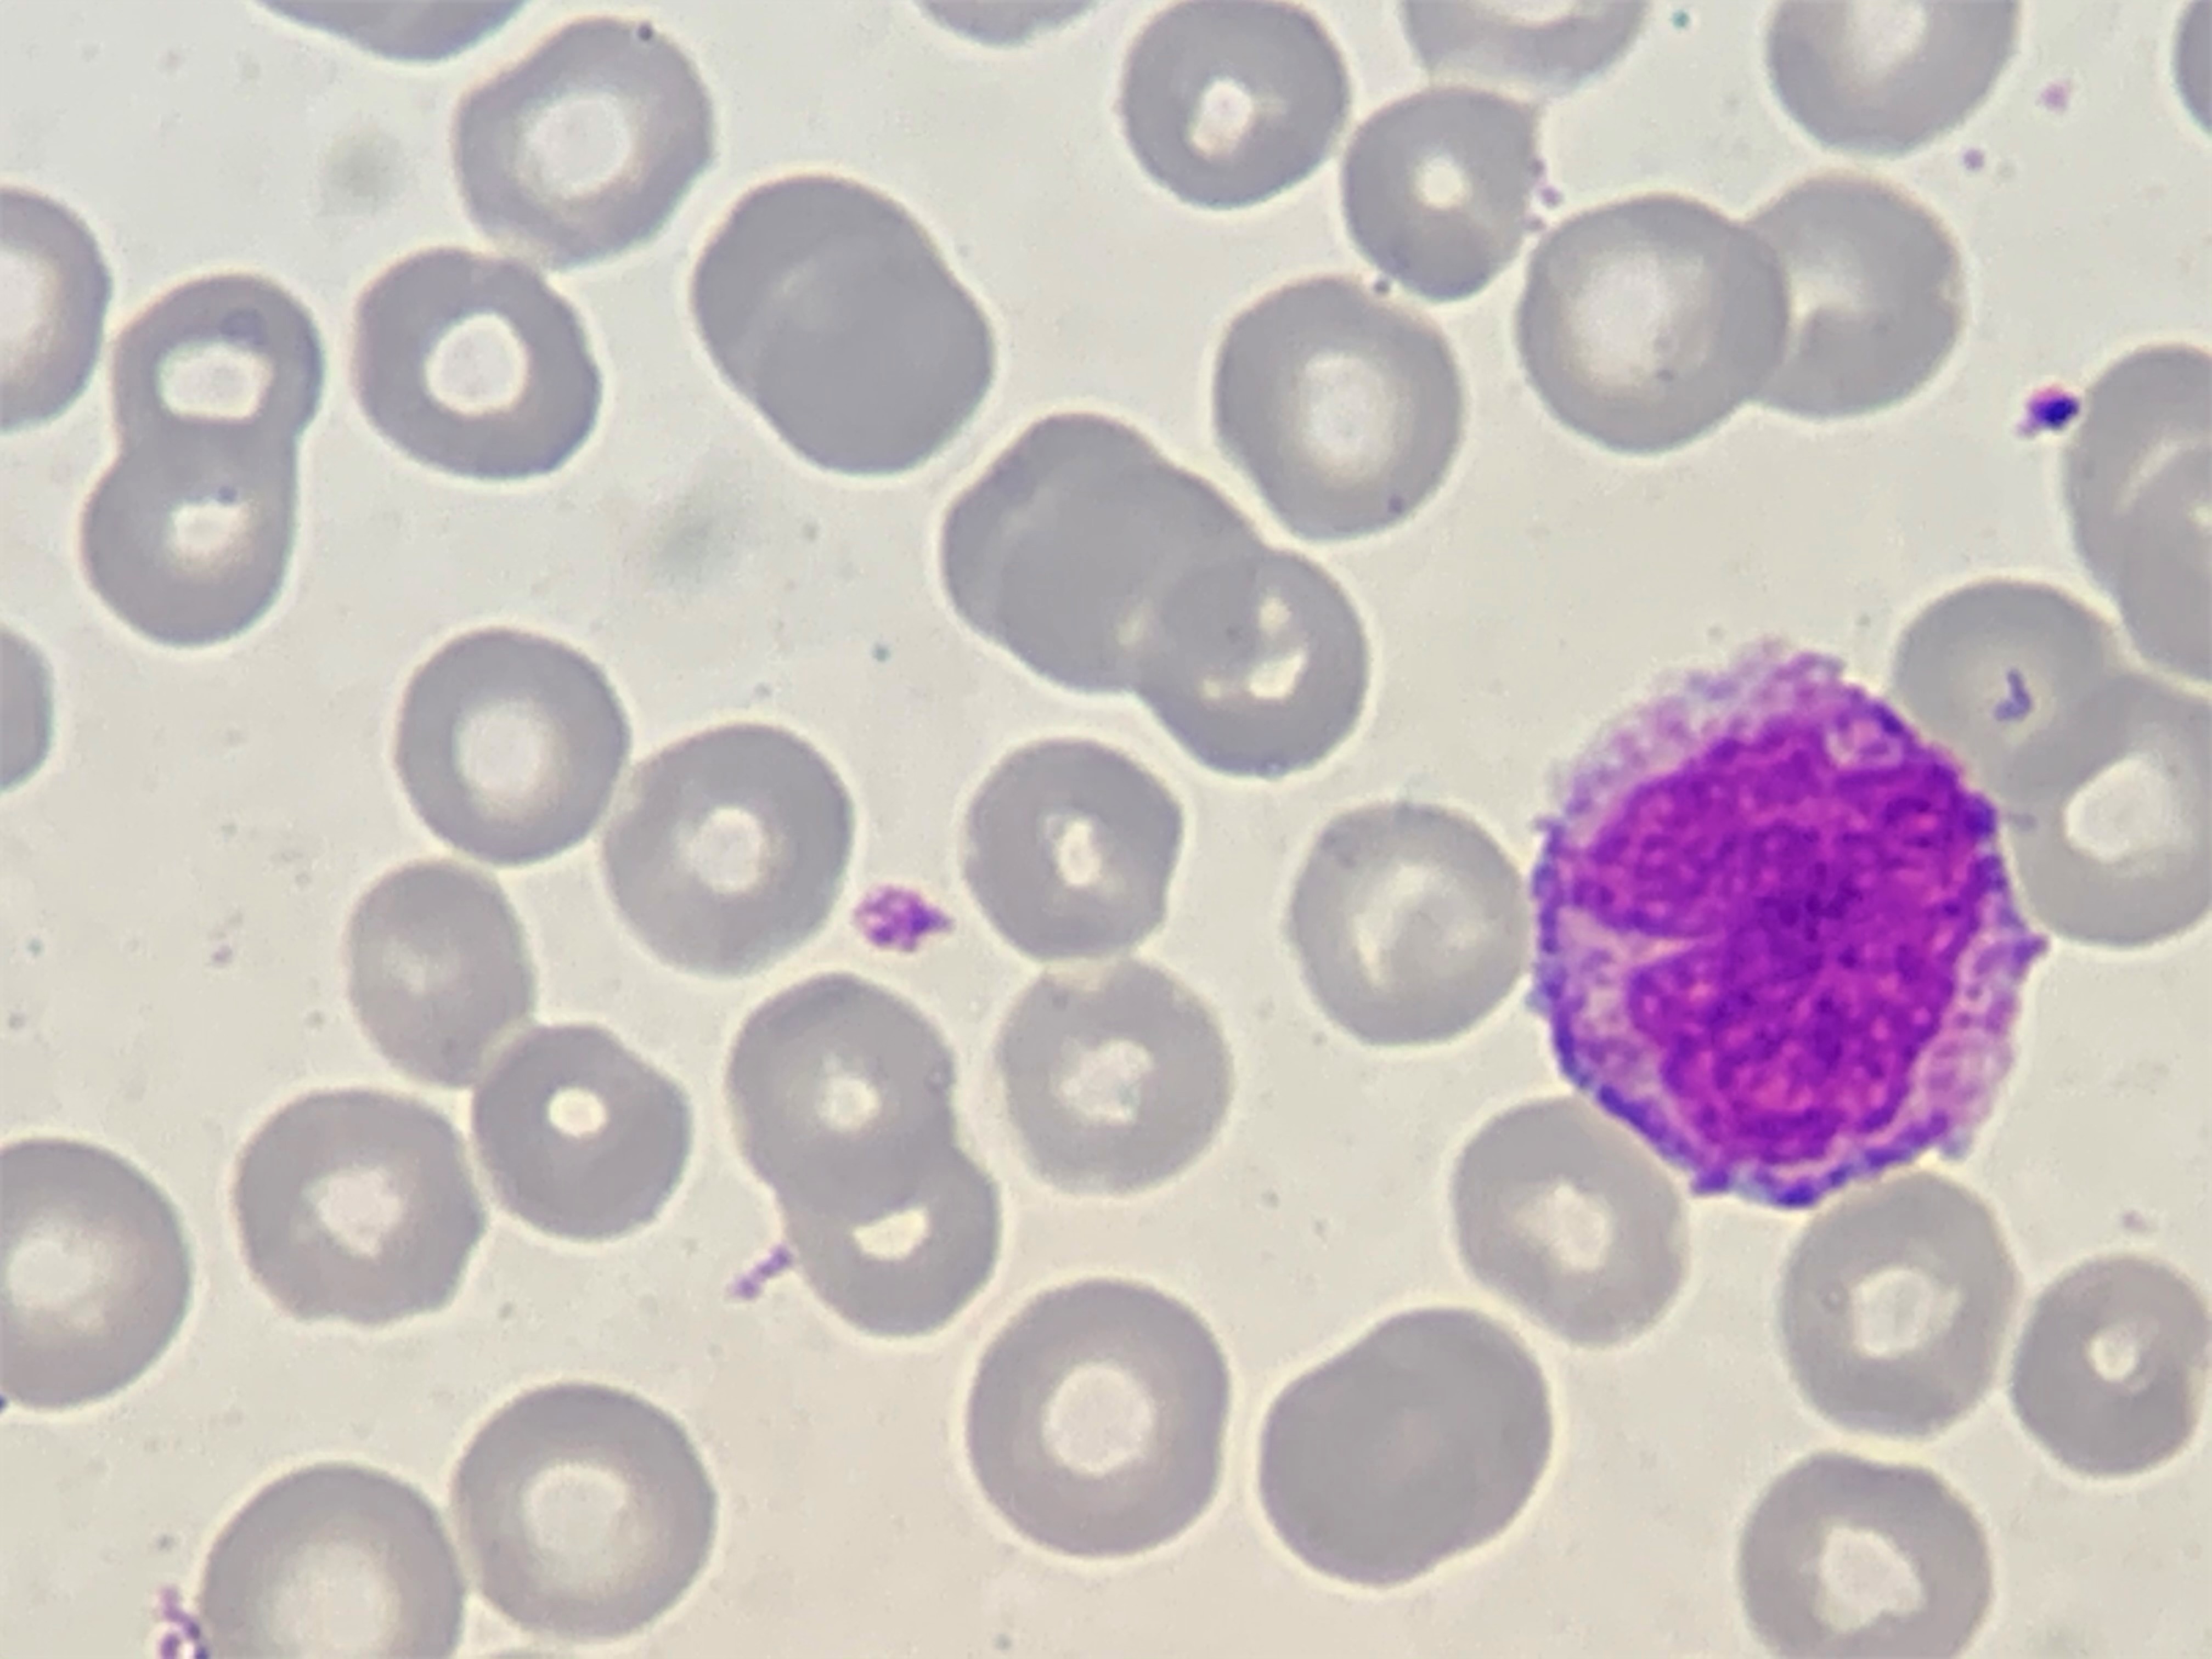
Cell type: MONOCYTES